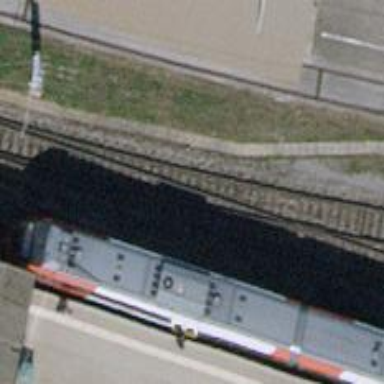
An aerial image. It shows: Railway track with electrified contact lines. This is siding track.